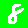
Digit: 8